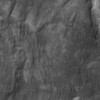
Label: not_dusty